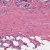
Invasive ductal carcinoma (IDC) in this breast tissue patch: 1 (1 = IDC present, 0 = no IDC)